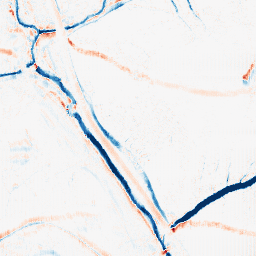
Category: morphological
Decomposition family: morphological_ellipse
Decomposition parameters: operation: average
width: 10
height: 5
Upsampling method: fft_zeropad
Upsampling parameters: scale: 4
Upsampling scale: 4